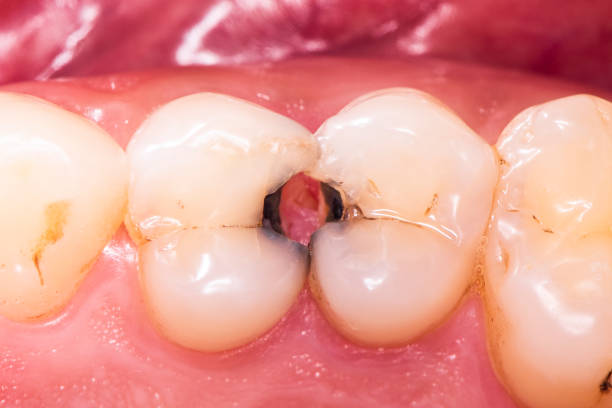
Condition: Caries